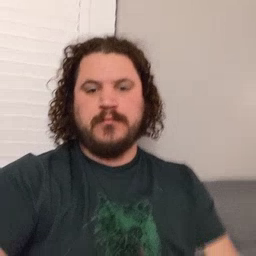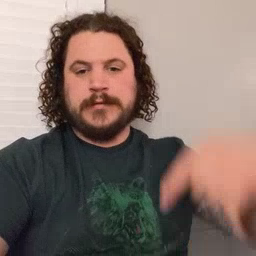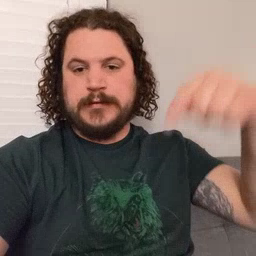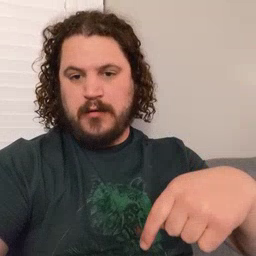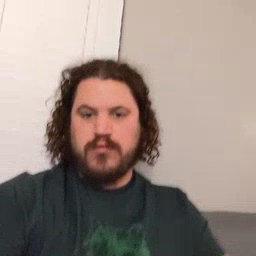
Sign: down